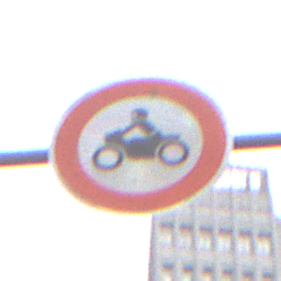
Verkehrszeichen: VerbotKraftraeder
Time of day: MorningAfternoon
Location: Outdoor (Urban)
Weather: Overcast
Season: NotSpecified
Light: Natural